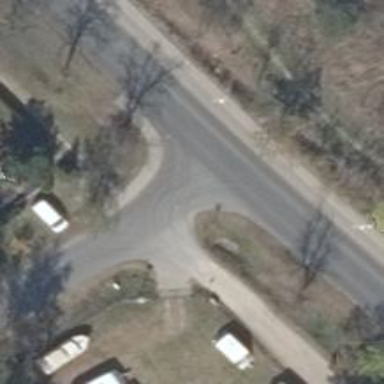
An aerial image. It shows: Asphalt road classified as tertiary.